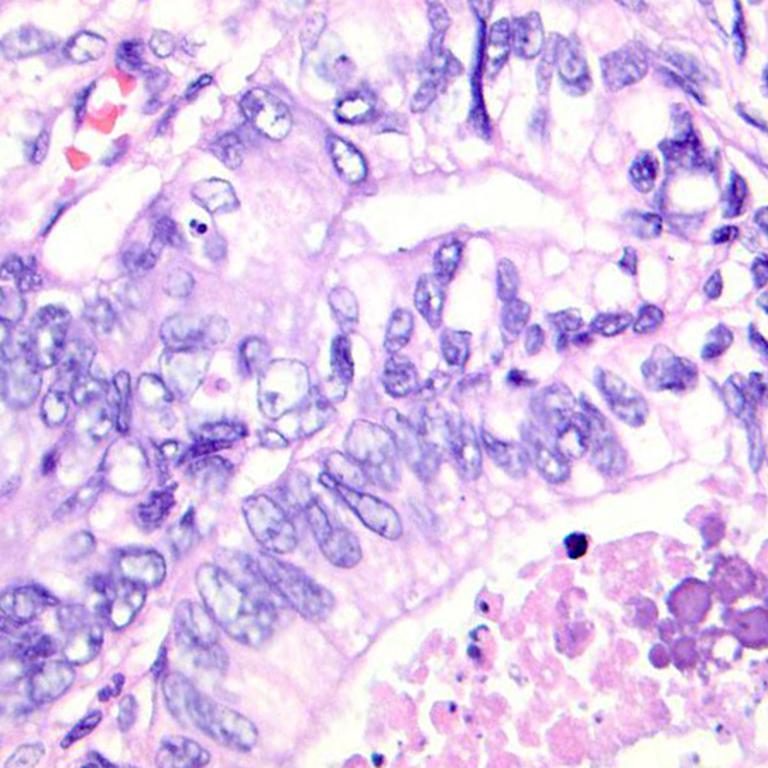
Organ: colon
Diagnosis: adenocarcinomas